Current action and preconditions to check: trajectory_clear

Your task: For each precondition in the list above, predict whether it will hold at this action.

Consider the current scene as observed from the mobile robot's camera, and analyze the predicted future states of all dynamic agents (e.g., people, animals, vehicles, or any moving entities) within the NEXT SECOND.

IMPORTANT: Only answer "very likely" if you are absolutely certain—based on strong, clear evidence—that a dynamic agent will violate the precondition in the predicted future state. Do NOT answer "very likely" for unlikely, ambiguous, or low-probability risks.

Ask yourself for each precondition: Is there a high probability, with clear and convincing evidence, that the predicted future states of any dynamic agent will interfere with the predicted future state of the currently executing action within the NEXT SECOND, causing that precondition to fail?

Assess the risk level based on these predictions. Use "likely" or "very likely" if motions create a clear risk of interference.

Use "neutral" or "improbable" if agents are nearby but their predicted paths are clearly diverging or non-conflicting.

Failure Risk Categories: "very improbable", "improbable", "neutral", "likely", "very likely"

Answer Format: Output ONLY the probability_of_failure value from these categories: "very improbable", "improbable", "neutral", "likely", "very likely"

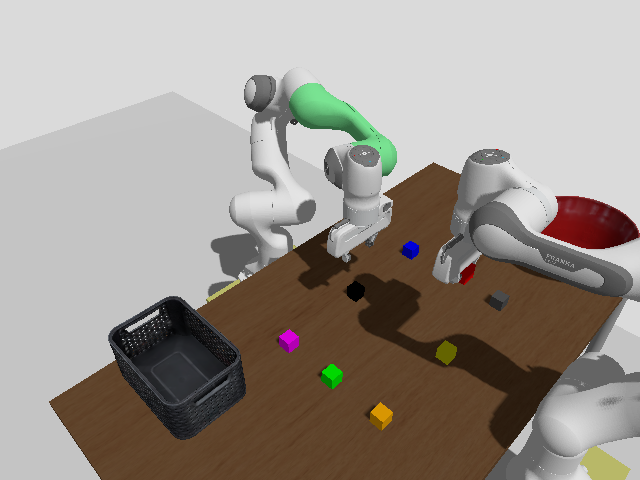

Answer: very improbable